Aerial crown-view tile of a tropical tree (Barro Colorado Island, Panama), acquired 20250715:
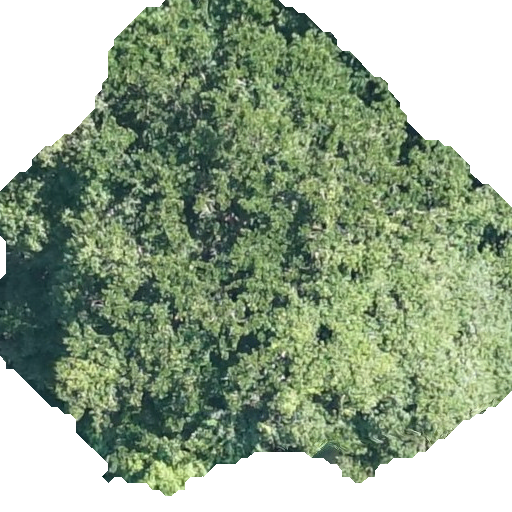
Species: Hieronyma alchorneoides
GBIF accepted scientific name: Hieronyma alchorneoides
Crown area: 283.196 m²